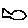
Label: fish